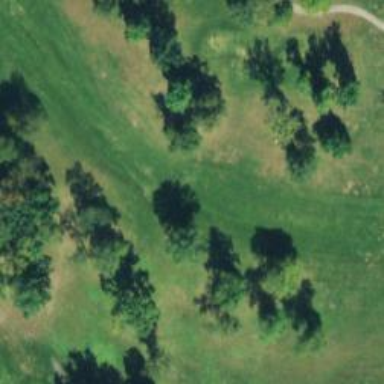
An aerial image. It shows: Golf hole.